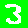
Digit: 3